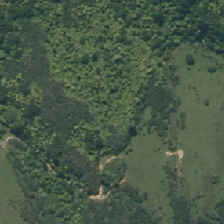
Land cover: high_producing_grassland